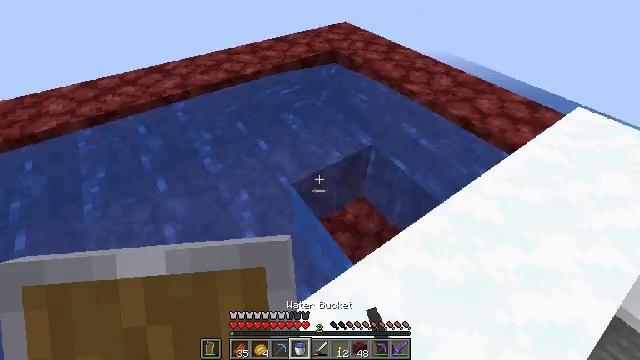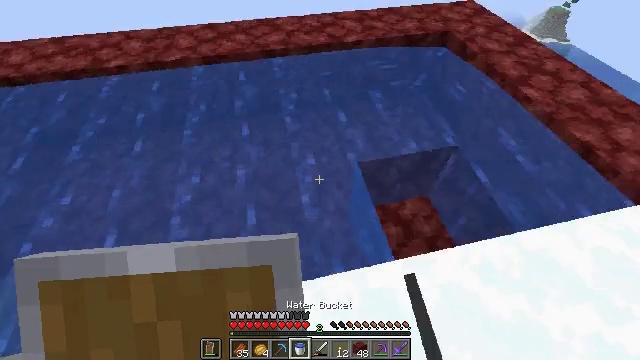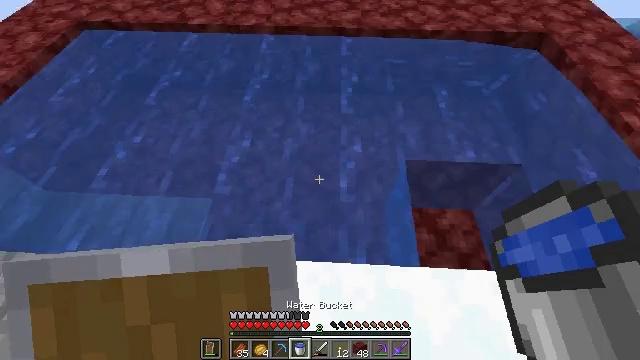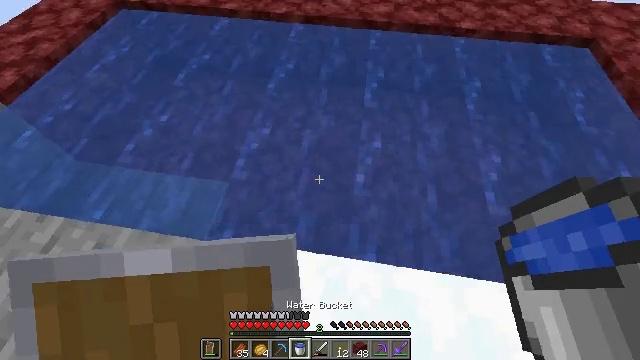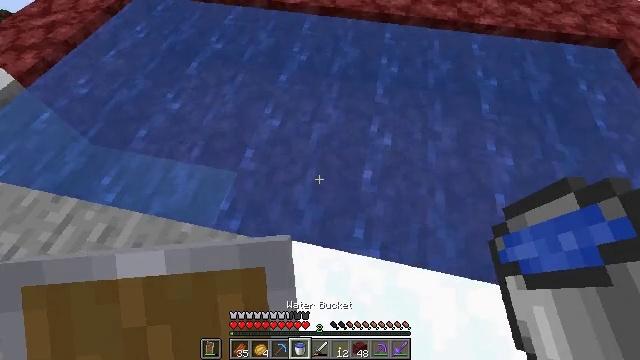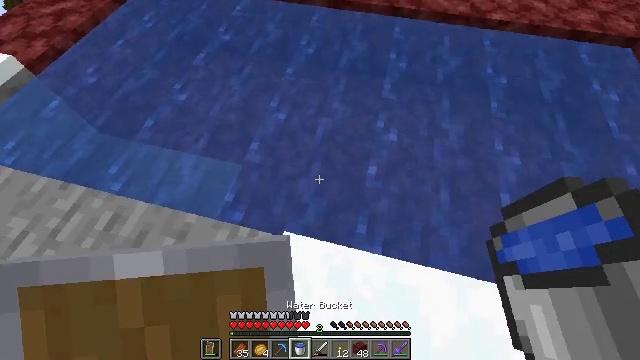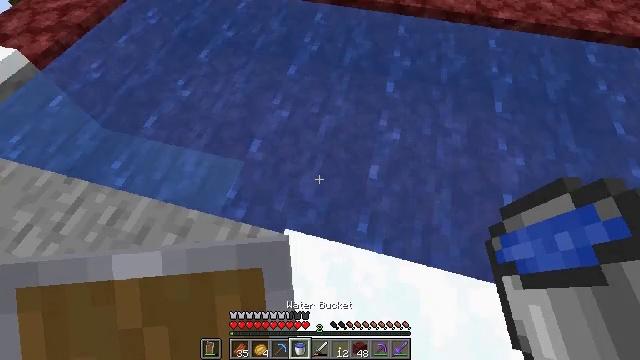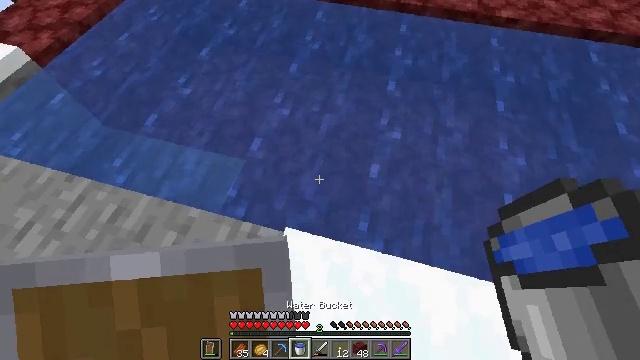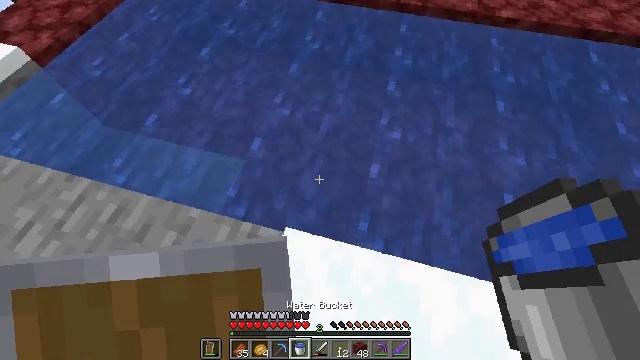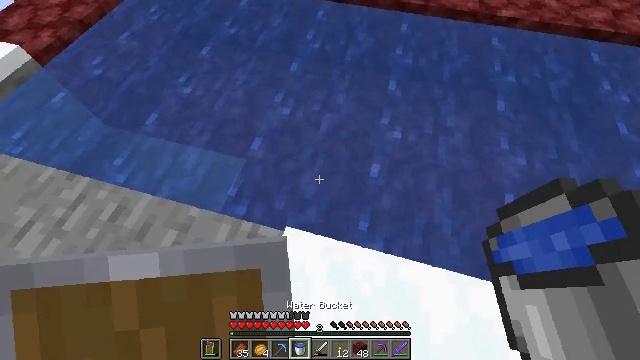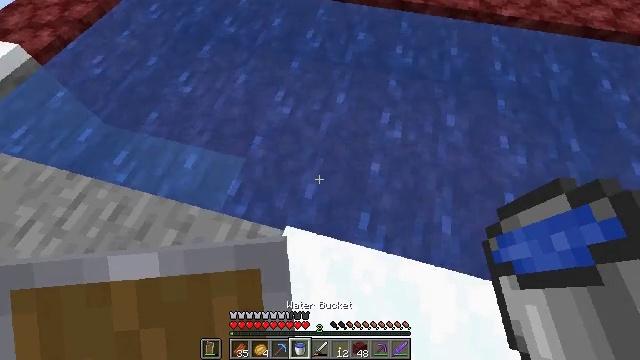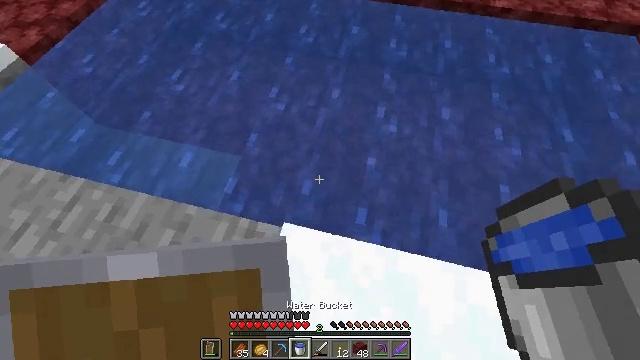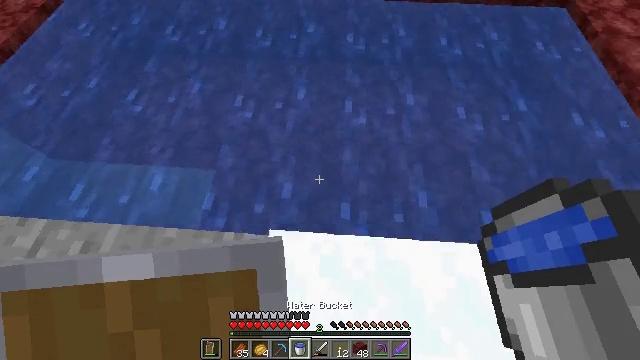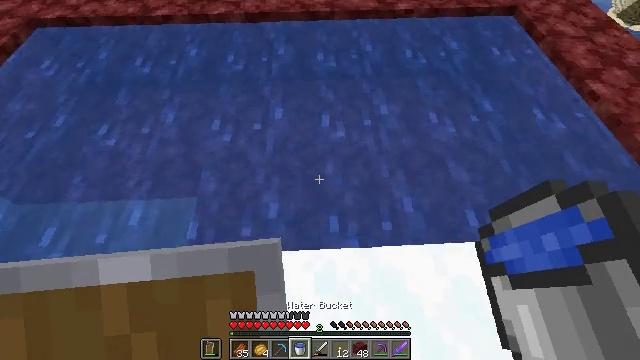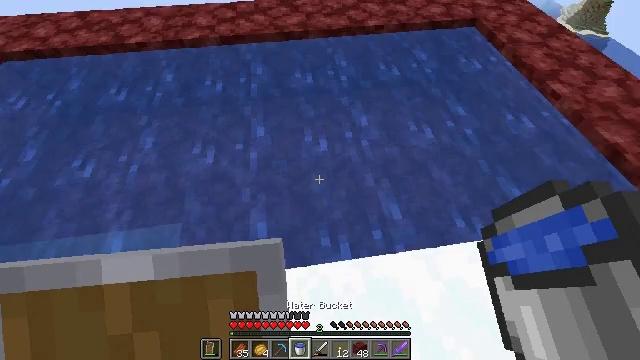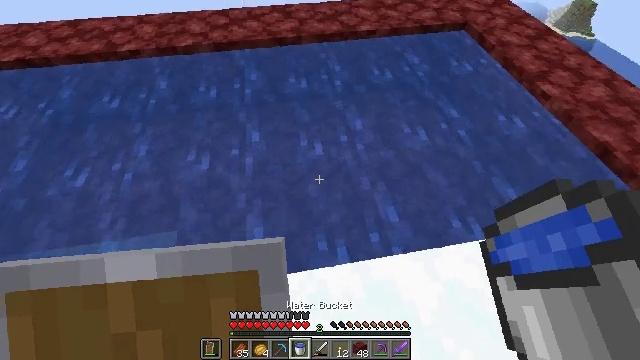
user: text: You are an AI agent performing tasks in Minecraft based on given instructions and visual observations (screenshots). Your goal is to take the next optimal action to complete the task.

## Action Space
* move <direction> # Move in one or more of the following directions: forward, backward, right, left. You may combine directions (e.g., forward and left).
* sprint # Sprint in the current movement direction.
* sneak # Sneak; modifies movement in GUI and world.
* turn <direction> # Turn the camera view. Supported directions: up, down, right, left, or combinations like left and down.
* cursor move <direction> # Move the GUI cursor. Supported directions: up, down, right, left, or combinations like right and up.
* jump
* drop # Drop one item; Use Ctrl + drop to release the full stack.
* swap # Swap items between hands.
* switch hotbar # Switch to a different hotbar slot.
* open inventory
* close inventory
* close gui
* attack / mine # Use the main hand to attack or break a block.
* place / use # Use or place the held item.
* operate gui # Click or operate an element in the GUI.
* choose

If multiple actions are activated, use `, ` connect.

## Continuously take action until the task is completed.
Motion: motion action
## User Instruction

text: Harvest the ice from frozen areas.
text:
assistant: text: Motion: turn left and down
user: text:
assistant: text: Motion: turn left and down
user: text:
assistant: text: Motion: turn left and down
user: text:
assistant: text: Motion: turn left and down
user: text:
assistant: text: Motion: turn left and down
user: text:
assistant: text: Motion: no_op
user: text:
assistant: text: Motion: no_op
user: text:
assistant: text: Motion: no_op
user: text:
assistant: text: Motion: no_op
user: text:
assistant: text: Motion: no_op
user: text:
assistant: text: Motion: turn right
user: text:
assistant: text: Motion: turn right
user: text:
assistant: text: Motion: turn right and up
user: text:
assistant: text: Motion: turn right and up
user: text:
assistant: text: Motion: turn right
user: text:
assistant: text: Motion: turn right
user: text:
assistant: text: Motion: turn up
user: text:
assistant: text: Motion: no_op
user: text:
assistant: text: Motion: no_op
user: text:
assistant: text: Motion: no_op
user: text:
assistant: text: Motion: no_op
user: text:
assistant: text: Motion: no_op
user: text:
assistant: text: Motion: no_op
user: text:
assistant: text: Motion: no_op
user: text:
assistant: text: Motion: no_op
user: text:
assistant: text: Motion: no_op
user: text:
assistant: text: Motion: no_op
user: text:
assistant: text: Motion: no_op
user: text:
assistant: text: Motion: no_op
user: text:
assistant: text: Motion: no_op